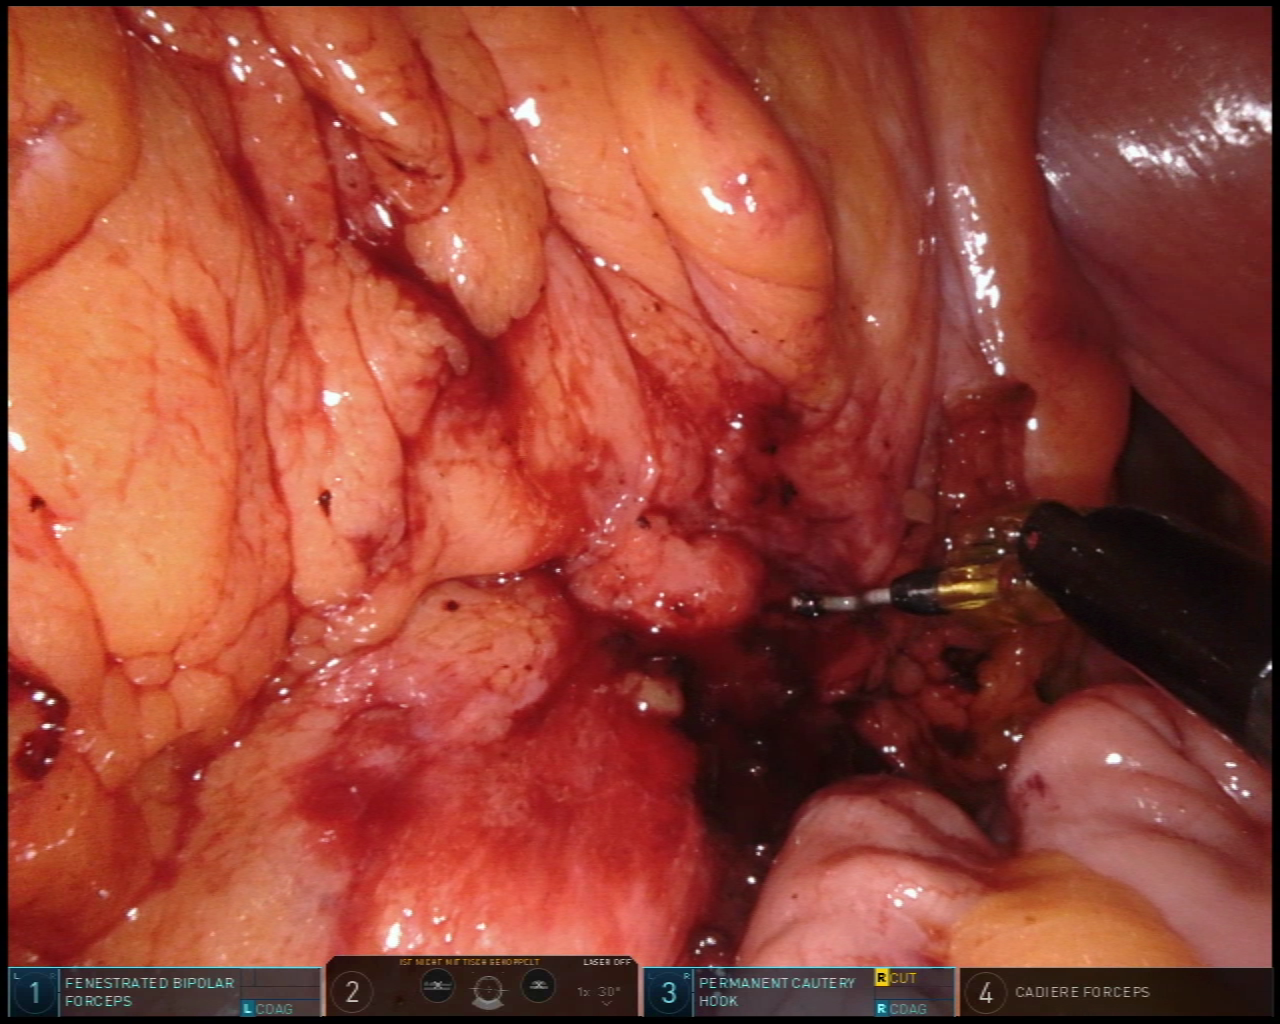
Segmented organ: abdominal_wall
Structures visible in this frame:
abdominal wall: yes
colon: no
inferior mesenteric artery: no
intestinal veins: no
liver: no
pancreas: no
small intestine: yes
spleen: no
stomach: no
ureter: no
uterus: no
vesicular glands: no